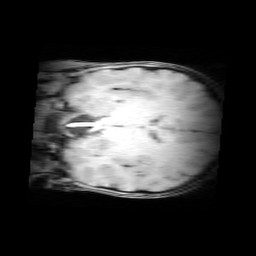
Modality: MP2RAGE
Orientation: coronal
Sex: female
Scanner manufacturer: siemens
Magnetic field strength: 3 T
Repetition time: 5 s
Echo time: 0.00355 s